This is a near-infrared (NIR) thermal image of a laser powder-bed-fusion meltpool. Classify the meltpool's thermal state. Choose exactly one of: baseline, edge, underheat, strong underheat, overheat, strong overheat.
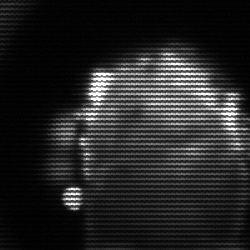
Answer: baseline